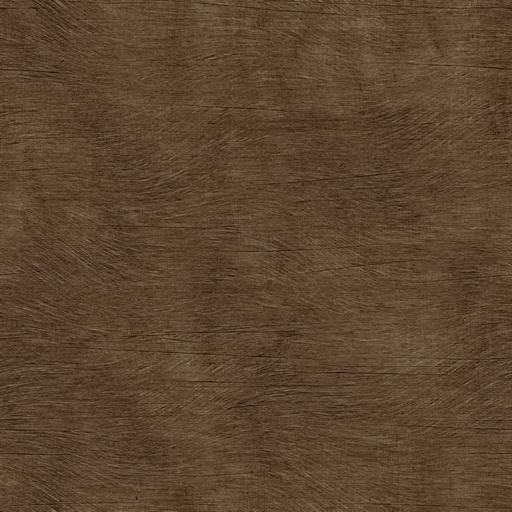
Tags: dark rough wood wooden